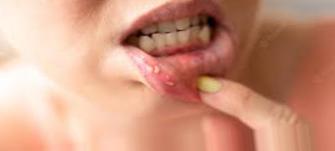
Condition: Mouth Ulcer